Question: I am learning PHP, and I'm trying to make an application that has a relationship with an external website.
I need to download it.
So I got this code:
'''
$str = file_get_contents($url);
'''
Which should return me the HTML contents of a website.
it works fine for most websites, but for a particular one - <URL> - it shows crap.
What is the problem ? What can I do to fix it ?
Thank you !

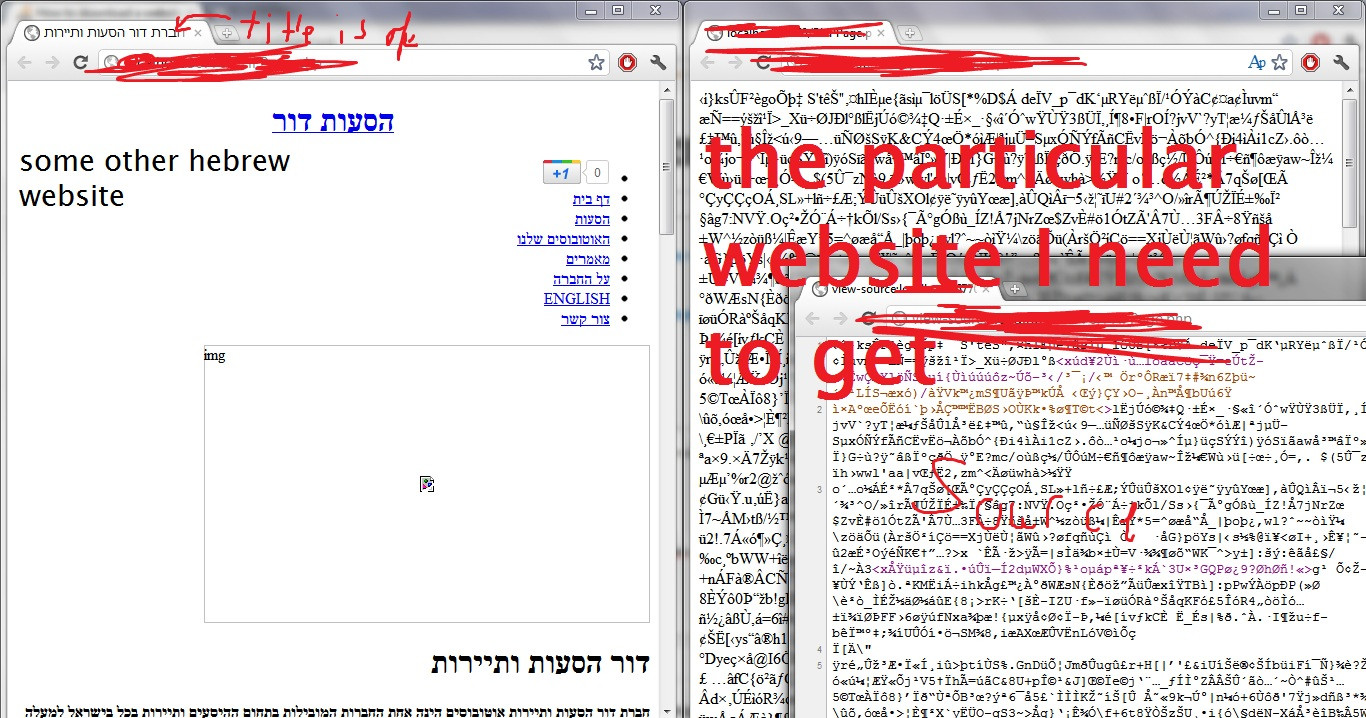
Answer: Well, you should actually inspect the response headers as they tell you about the encoding of the data returned 'file_get_contents'.
For example, if it's gzip encoded, you need to uncompress it.
Normally you won't notice that because 'file_get_contents()' sends a request in a way that the server knows that it does not support compression.
However some servers just do not care and send you compressed responses anyway:
'''
<?php
$url = 'http://www.fxp.co.il/';
$buffer = file_get_contents($url);
echo $url, '<hr>', '<pre>', implode("
", $http_response_header), '</pre>';
$bare = gzdecode($buffer);
echo '<hr>', htmlspecialchars(substr($bare, 0, 256));
'''
Output:
'''
http://www.fxp.co.il/
------------------------------------------------------------
HTTP/1.1 200 OK
Server: nginx/0.7.67
Date: Mon, 29 Aug 2011 19:19:55 GMT
Content-Type: text/html; charset=UTF-8
Connection: close
Set-Cookie: bb_lastvisit=<PHONE>; expires=Tue, 28-Aug-2012 19:12:44 GMT; path=/
Set-Cookie: bb_lastactivity=0; expires=Tue, 28-Aug-2012 19:12:44 GMT; path=/
X-Accel-Expires: 600
Cache-control: must-revalidate, post-check=0, pre-check=0
Pragma: cache
Vary: Accept-Encoding,User-Agent
Content-Encoding: gzip
Content-Length: 14170
Expires: Tue, 24 Jan 1984 08:00:00 GMT
X-Header: Boost Citrus 1.9
Cache-Control: must-revalidate, post-check=0, pre-check=0
------------------------------------------------------------
<!DOCTYPE html PUBLIC "-//W3C//DTD XHTML 1.0 Transitional//EN" "http://www.w3.org/TR/xhtml1/DTD/xhtml1-transitional.dtd"> <html xmlns="http://www.w3.org/1999/xhtml" dir="rtl" lang="he"> <head> <meta http-equiv="Content-Type" content="text/html; charset
'''
Take care!